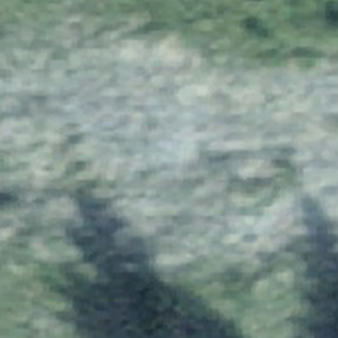
Label: other